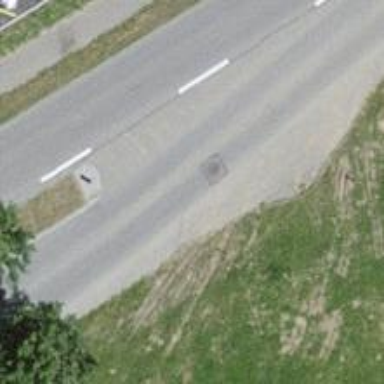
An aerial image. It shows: Secondary road with asphalt surface.